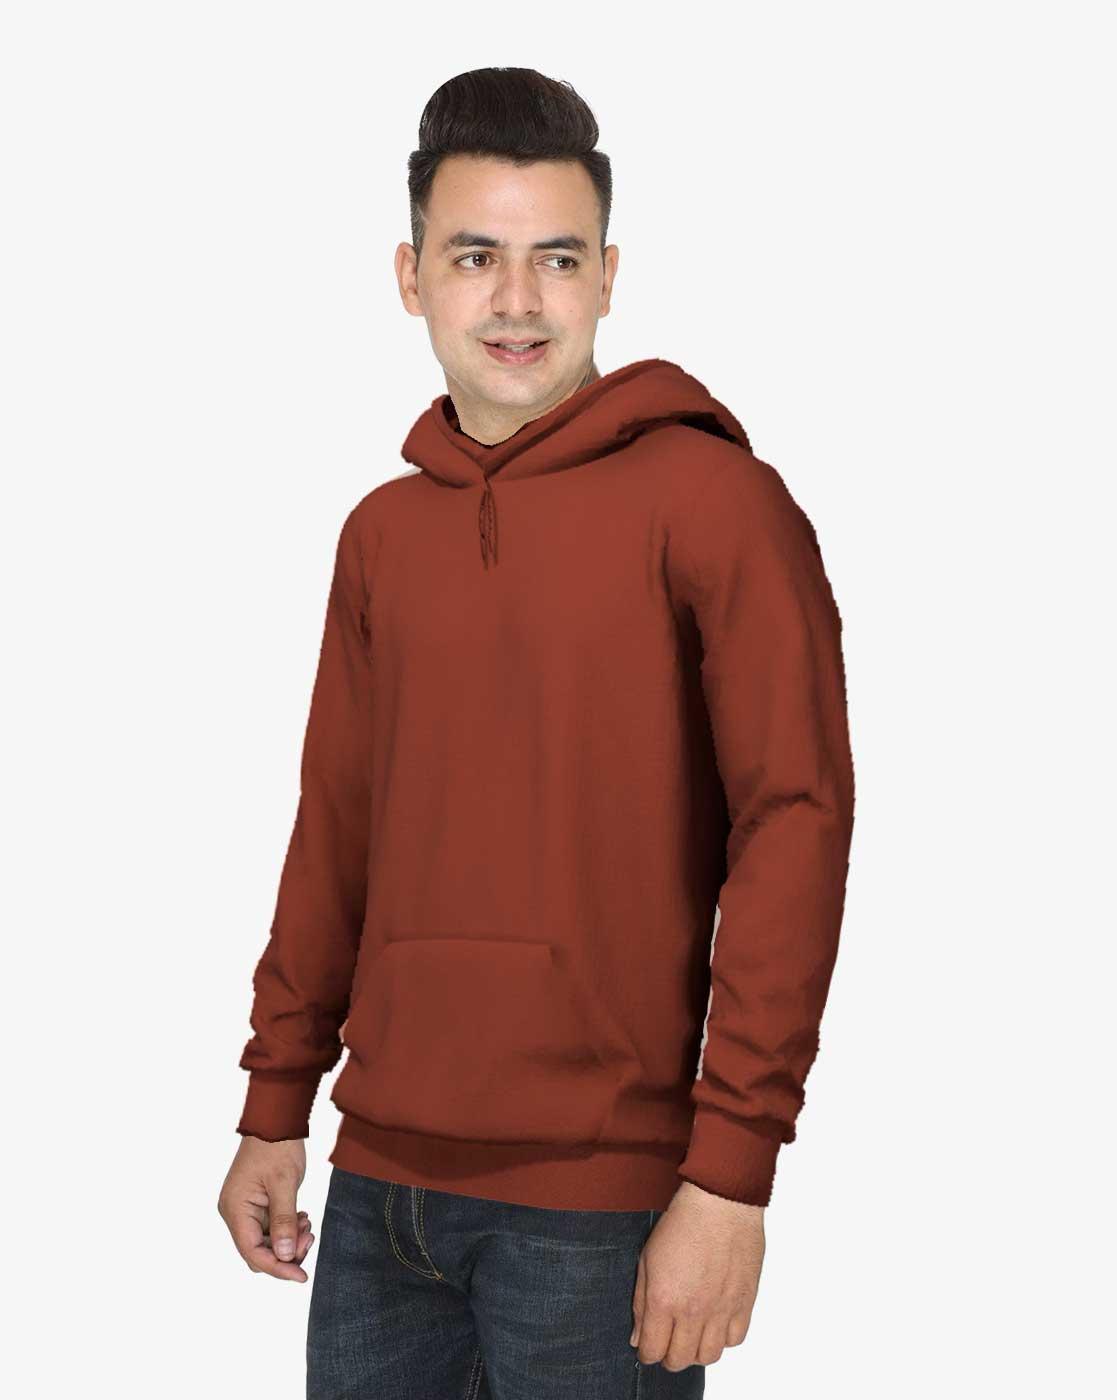
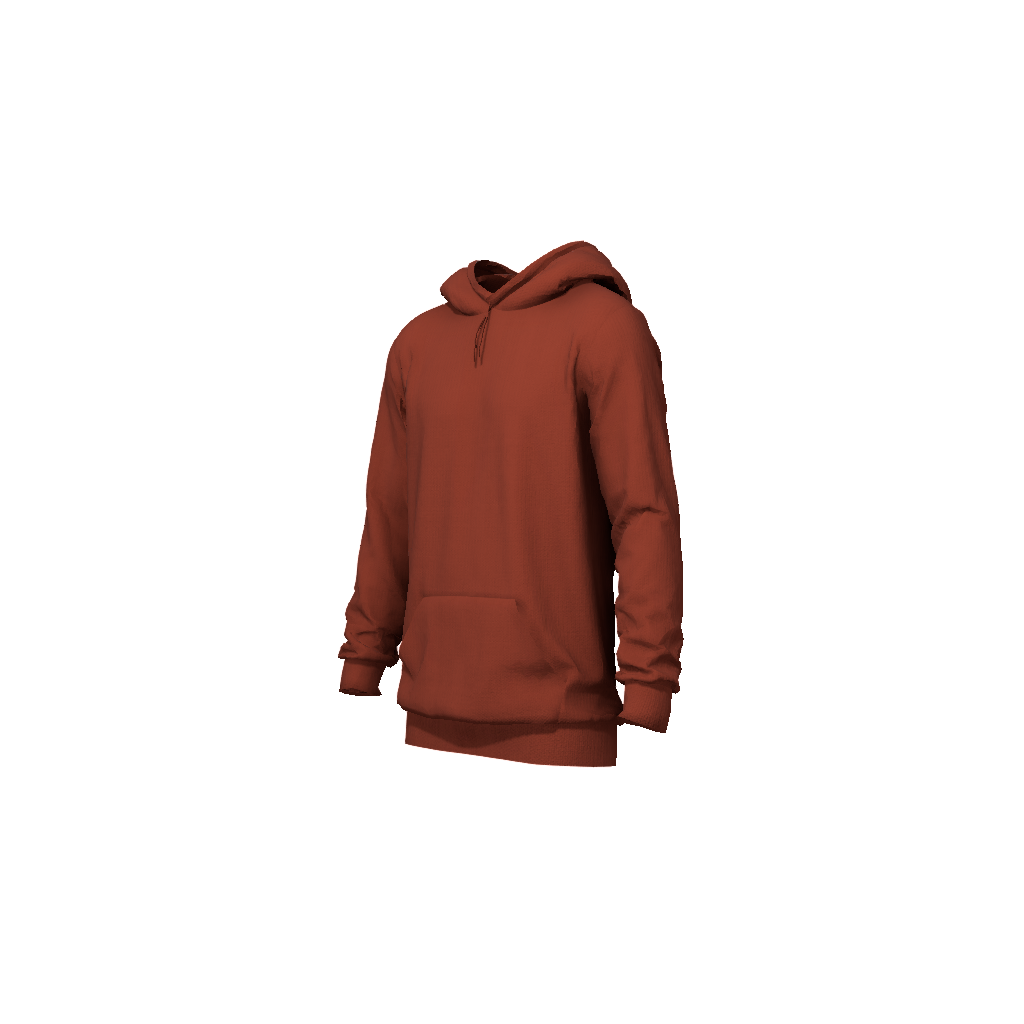
Clothing description: rusty brown hooded sweatshirt